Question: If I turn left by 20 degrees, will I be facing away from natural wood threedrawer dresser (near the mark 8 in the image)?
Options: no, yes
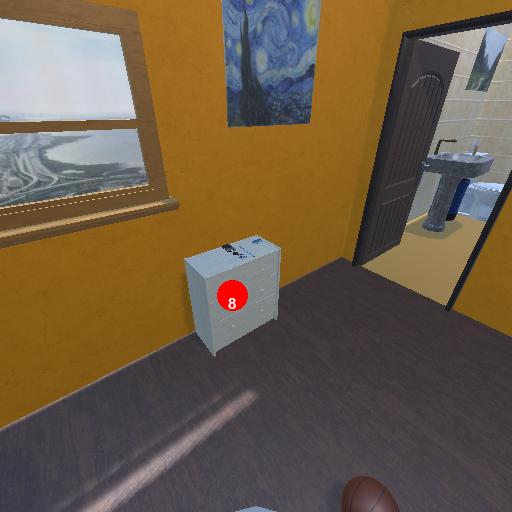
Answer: no